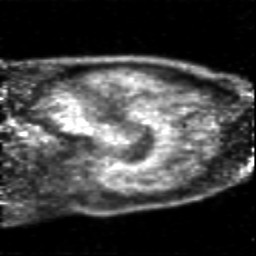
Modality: PET
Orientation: sagittal
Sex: male
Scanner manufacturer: siemens